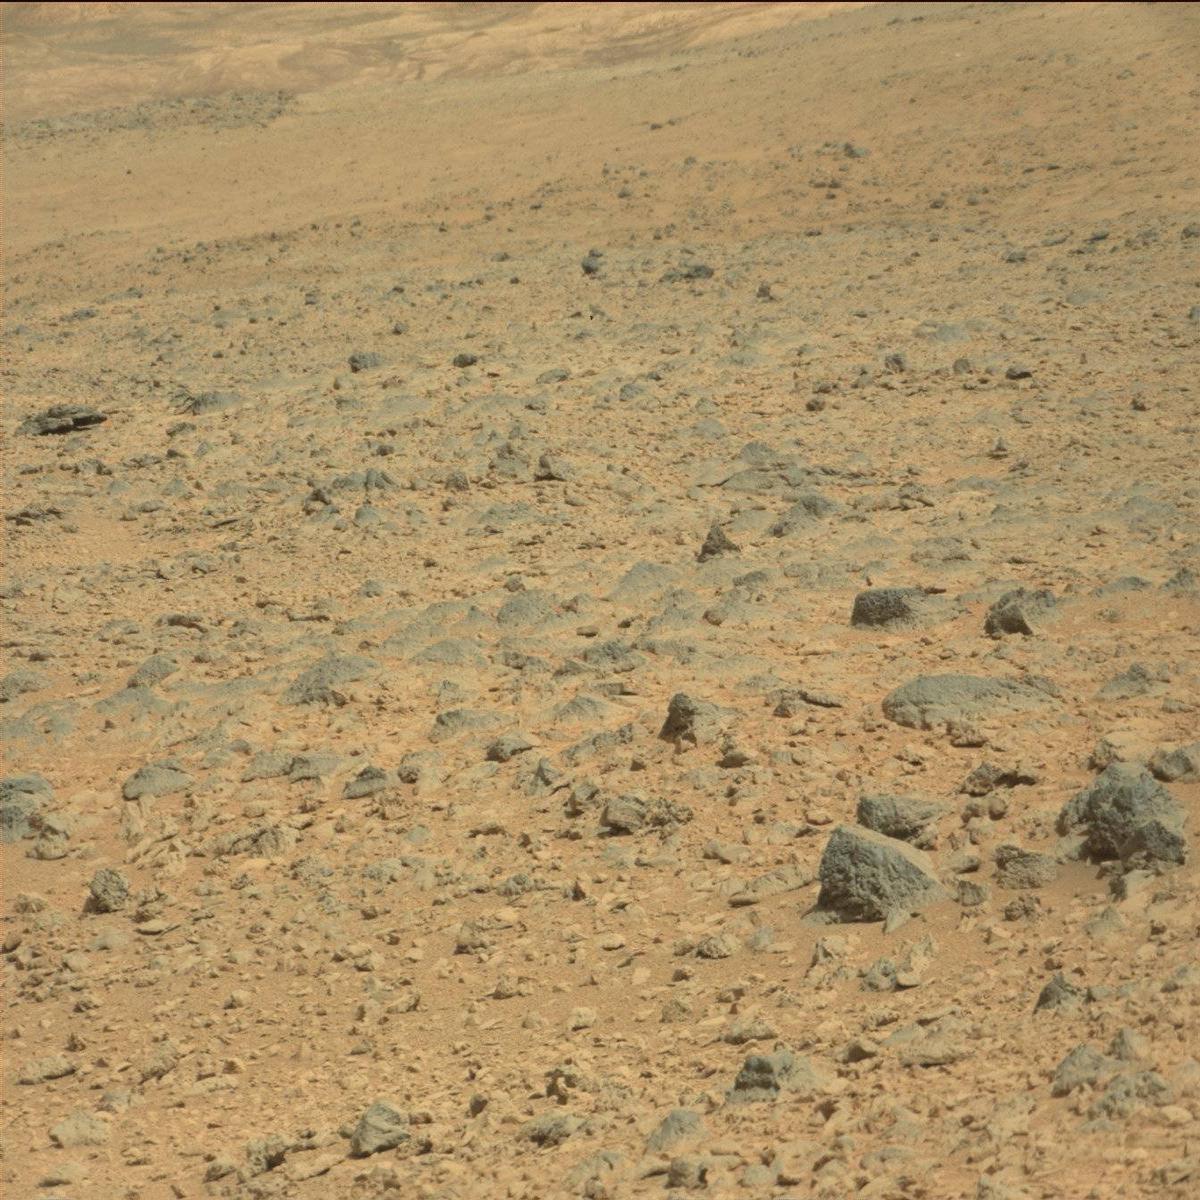
Terrain classes present: Bedrock, Rock, Sand / Soil